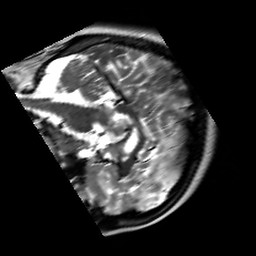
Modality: T2w
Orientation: sagittal
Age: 24
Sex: female
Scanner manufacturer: siemens
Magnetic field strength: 3 T
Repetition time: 7 s
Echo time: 0.09 s